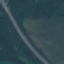
Label: Highway